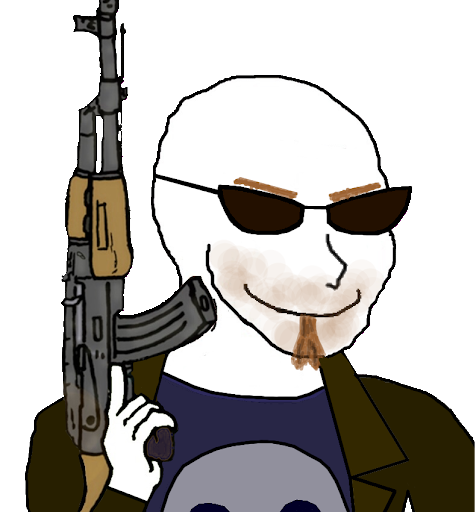
Label: 5_Oomer